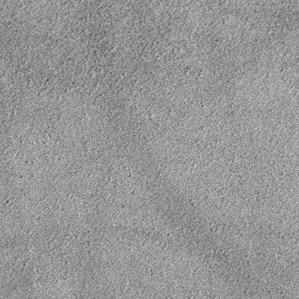
Label: frost